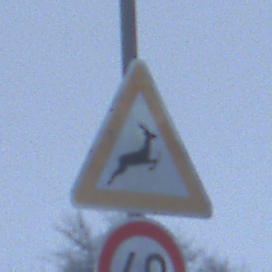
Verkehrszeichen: WildwechselLinks
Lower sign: Geschwindigkeit60
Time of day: Midday
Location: Outdoor (Nature)
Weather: Overcast
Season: Winter
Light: Natural